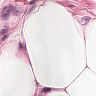
Metastatic tissue present: no